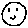
Label: smiley face